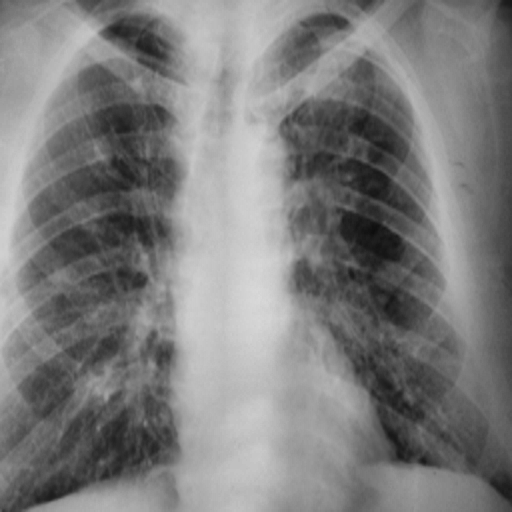
Finding: TUBERCULOSIS